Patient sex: M
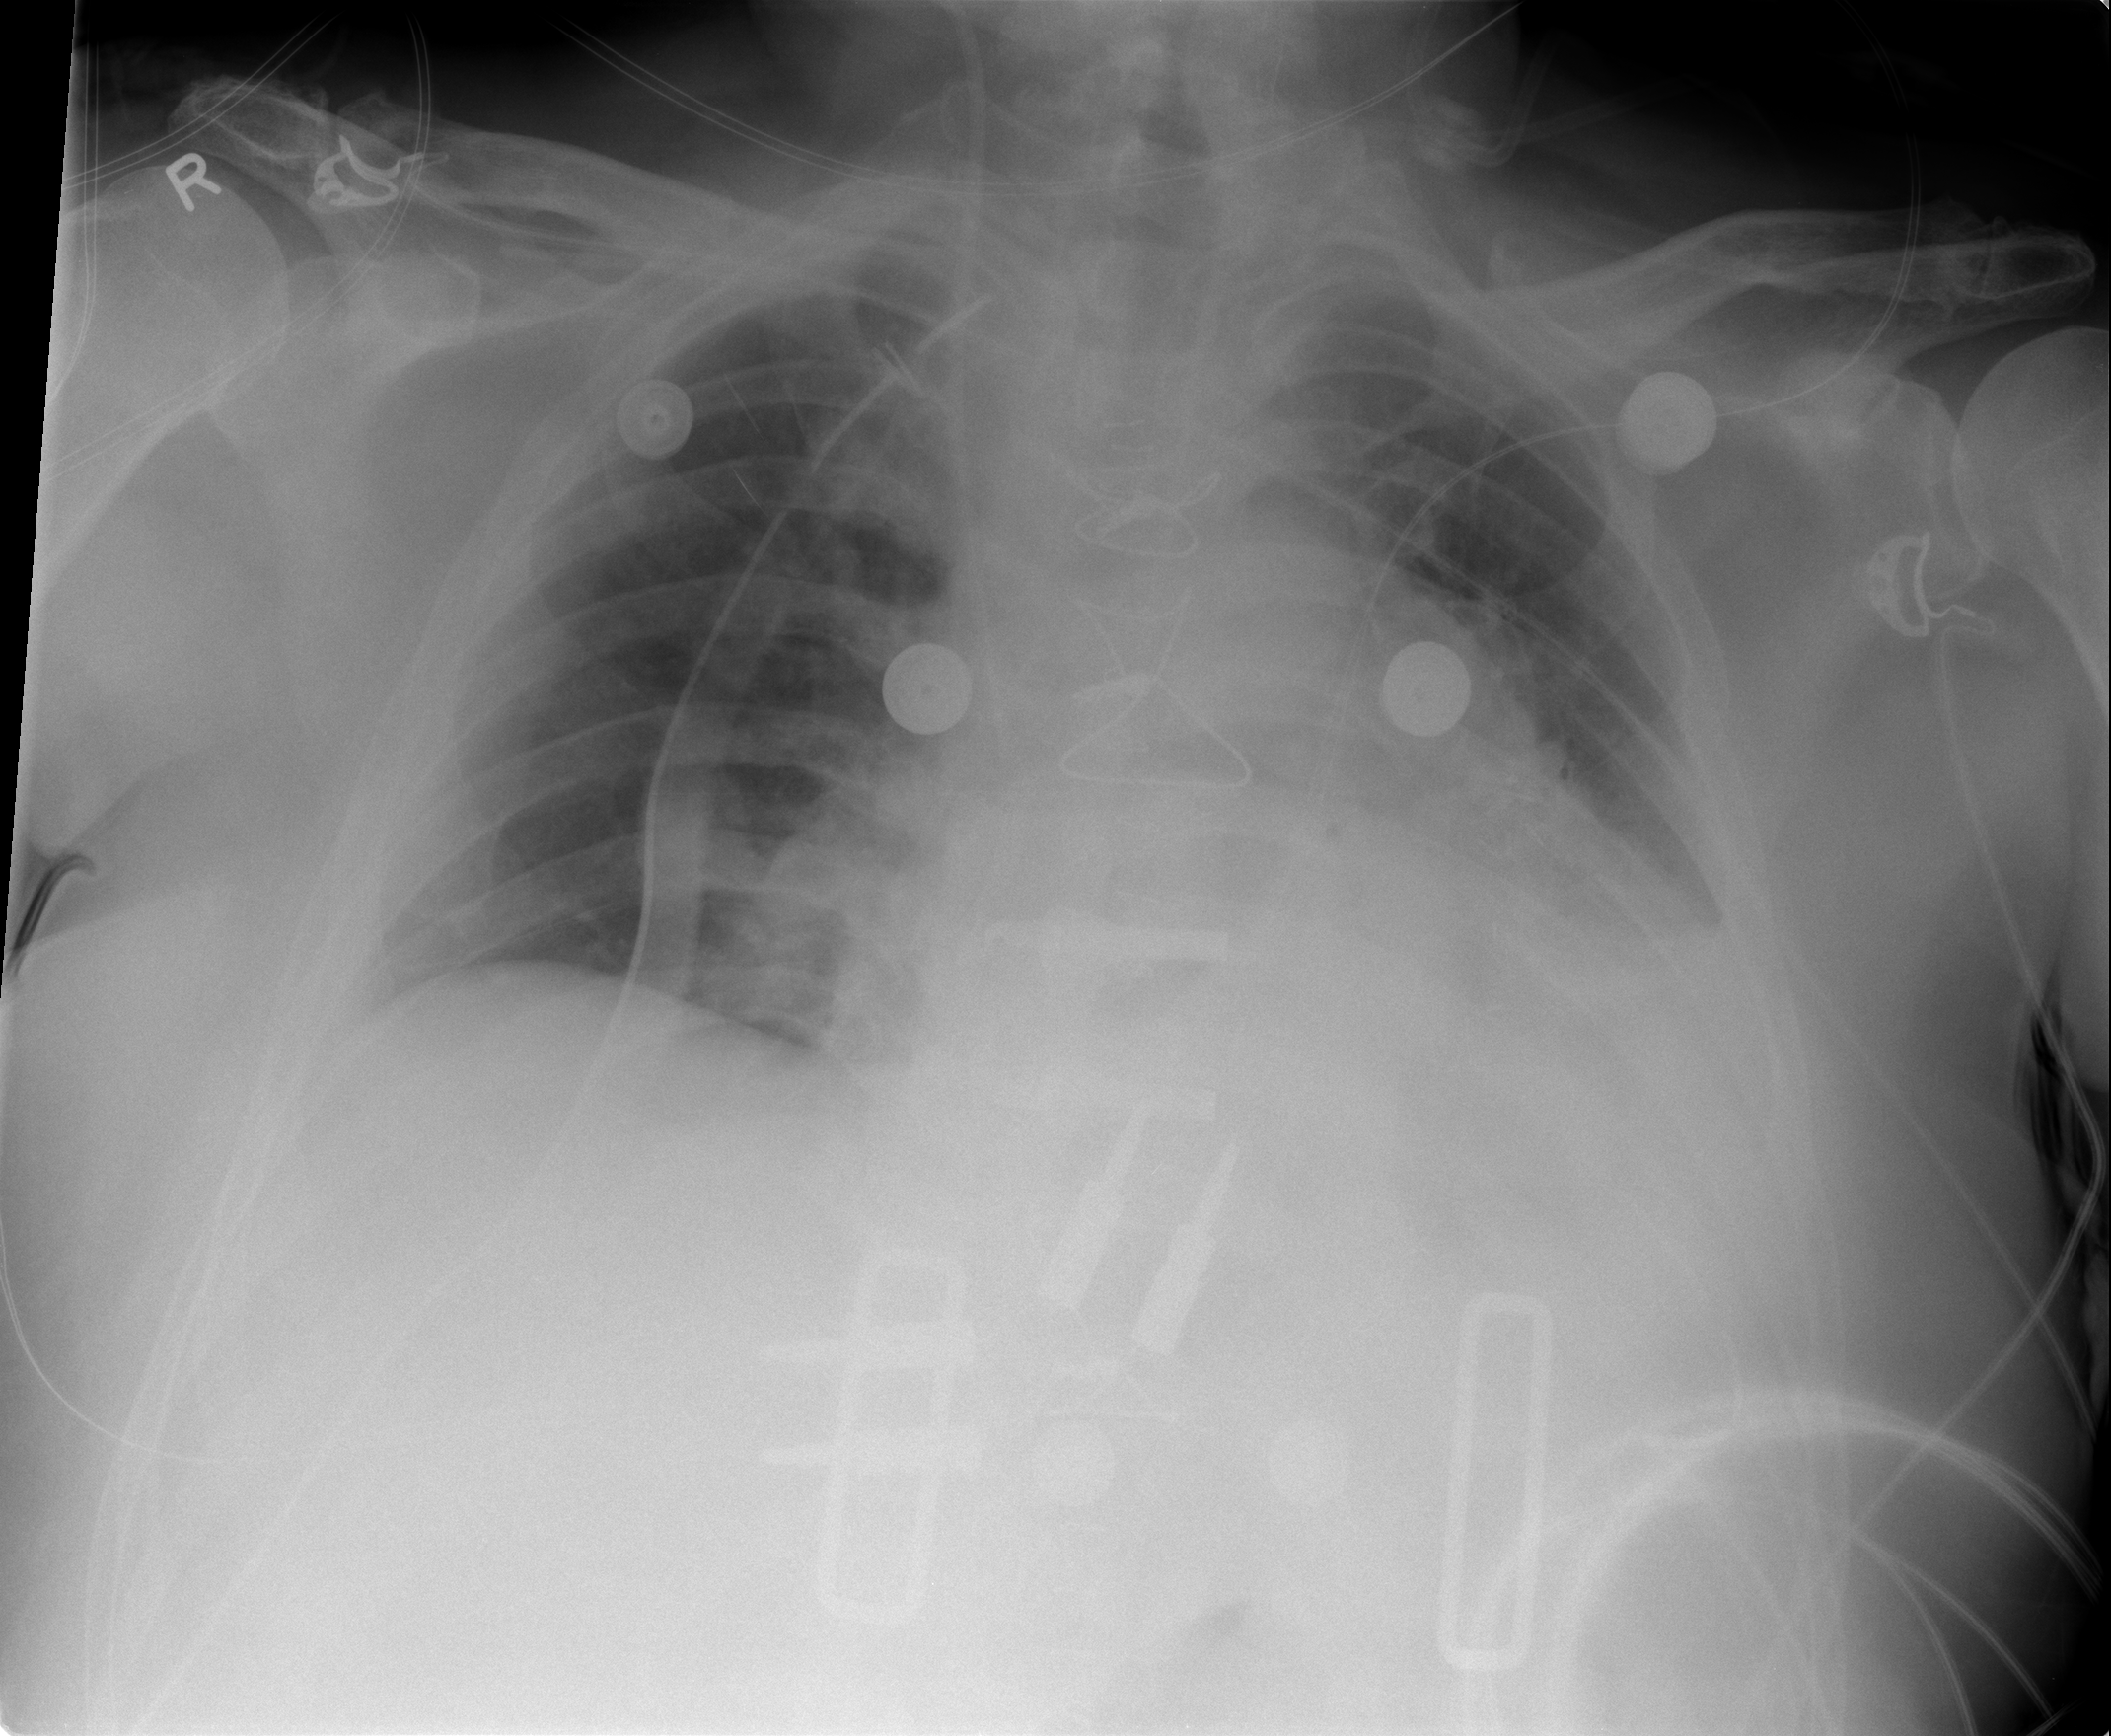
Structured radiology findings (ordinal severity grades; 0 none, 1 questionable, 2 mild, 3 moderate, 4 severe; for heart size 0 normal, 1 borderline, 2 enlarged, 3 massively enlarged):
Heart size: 2
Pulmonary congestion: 2
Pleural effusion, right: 0
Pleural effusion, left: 2
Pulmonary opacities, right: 0
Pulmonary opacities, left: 0
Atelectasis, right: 2
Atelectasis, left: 3